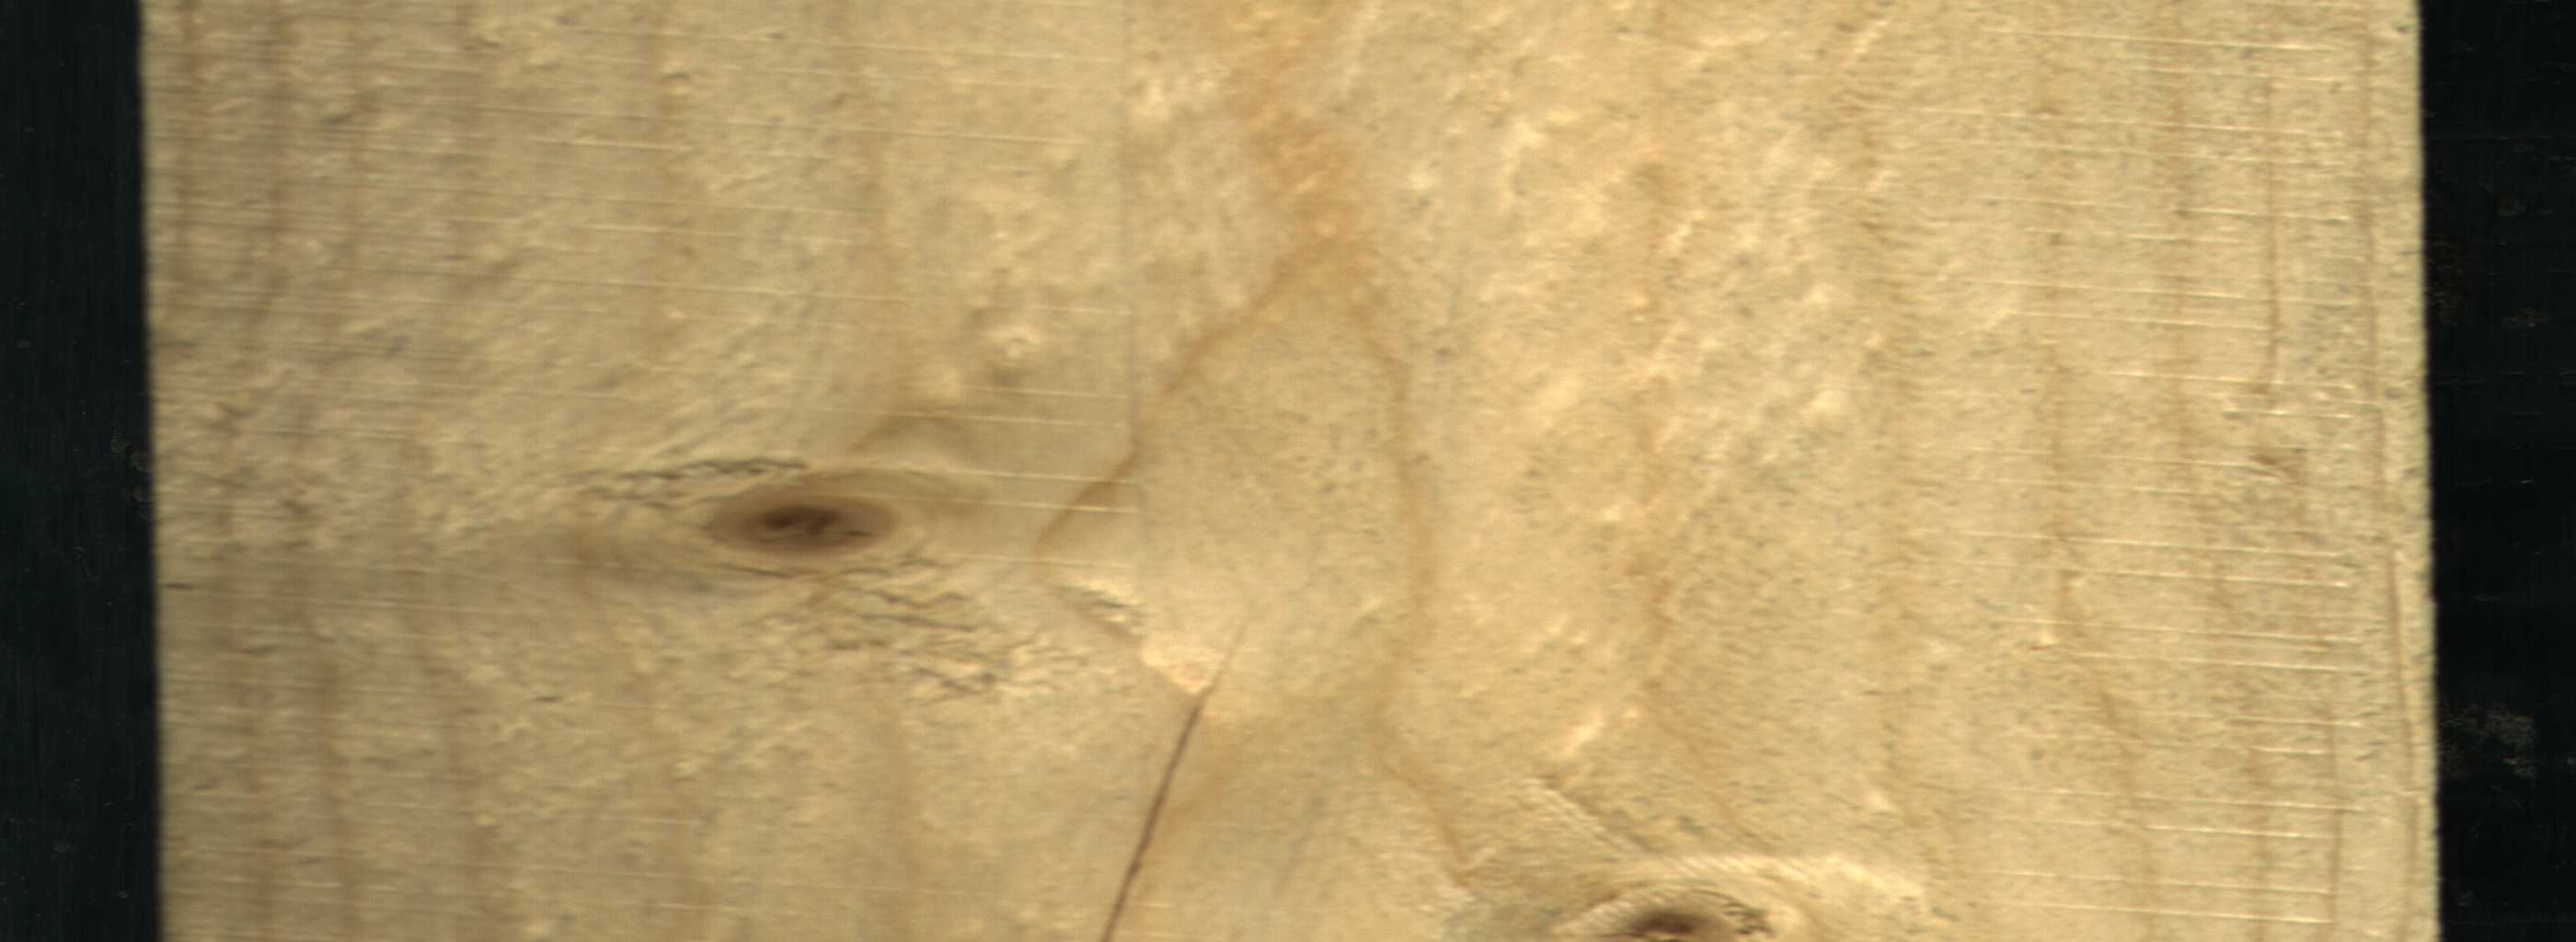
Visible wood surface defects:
Crack
Live_Knot
Live_Knot